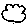
Label: cloud